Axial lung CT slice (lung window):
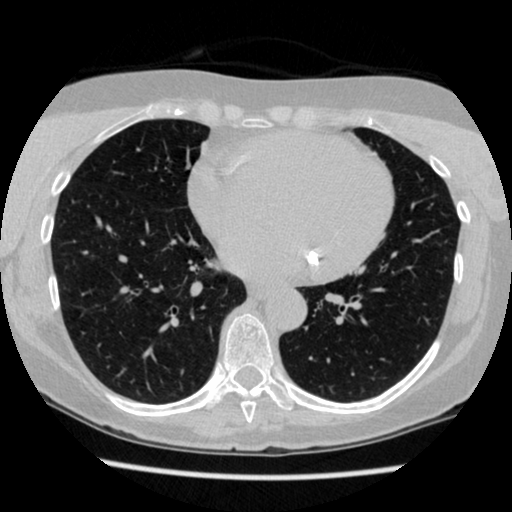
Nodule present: no